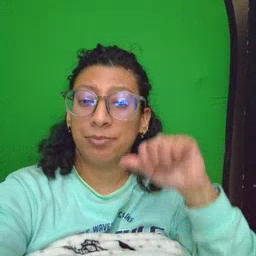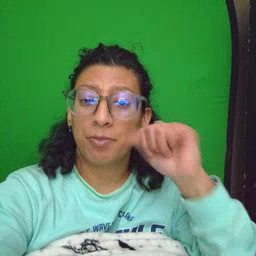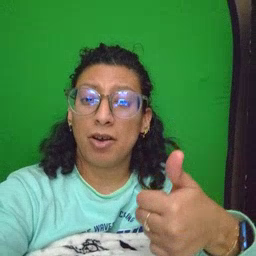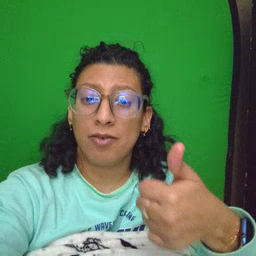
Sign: tomorrow